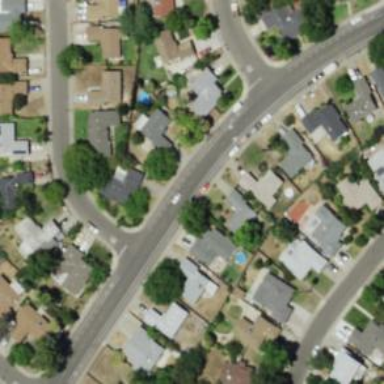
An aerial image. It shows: Residential road.